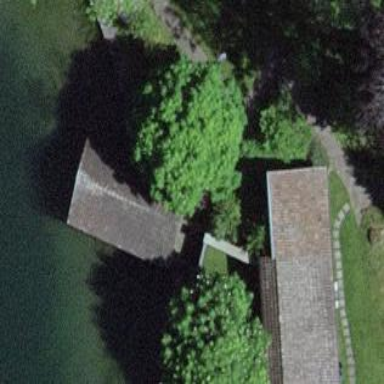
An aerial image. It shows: Boathouse building.